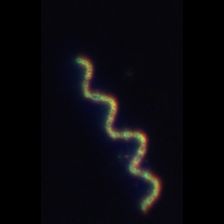
Taxon: Chaetoceros
Group: Diatoms